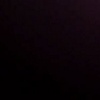
Label: space